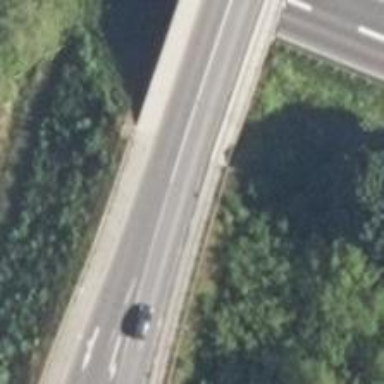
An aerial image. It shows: Tertiary road with asphalt surface running on bridge. There are sidewalks on both sides of the road.